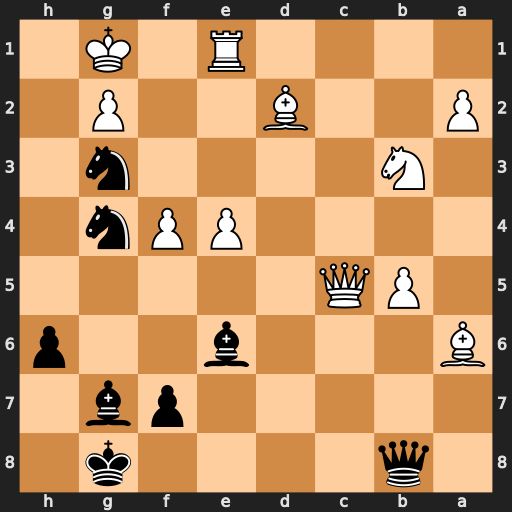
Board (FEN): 1q4k1/5pb1/B3b2p/1PQ5/4PPn1/1N4n1/P2B2P1/4R1K1
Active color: b
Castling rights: -
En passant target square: -
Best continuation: Qd8 Re3 Qh4 Rxg3 Qh2+ Kf1 Qxg3